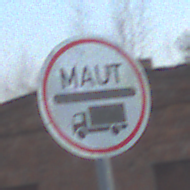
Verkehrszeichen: Mautpflicht
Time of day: SunriseSunset
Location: Outdoor (Suburban)
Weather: PartlyCloudy
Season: Winter
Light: Natural